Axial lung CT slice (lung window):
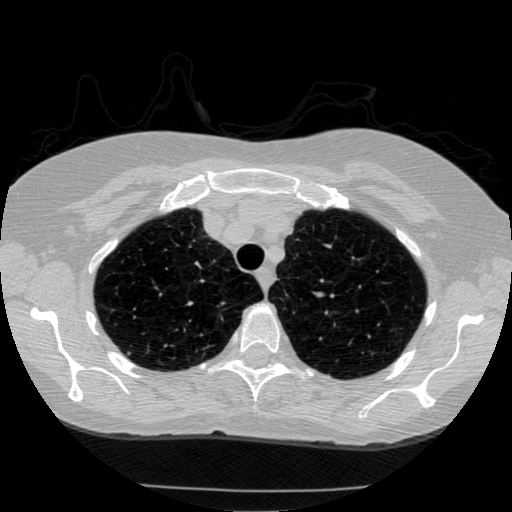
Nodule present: yes
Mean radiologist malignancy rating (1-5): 3